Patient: sex F, age 55
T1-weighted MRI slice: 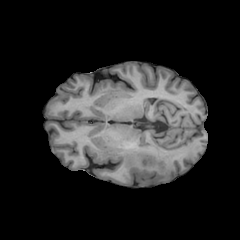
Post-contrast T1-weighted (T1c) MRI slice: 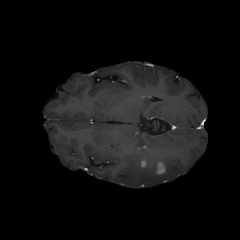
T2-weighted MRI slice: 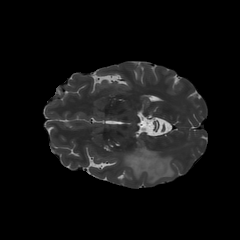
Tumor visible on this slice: yes
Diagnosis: Glioblastoma, IDH-wildtype
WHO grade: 4